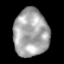
Tissue: lung
Cell type: Myeloid cells
Senescence score: 0.1935
Nuclear area (px): 1633
Mean DAPI intensity: 165.62